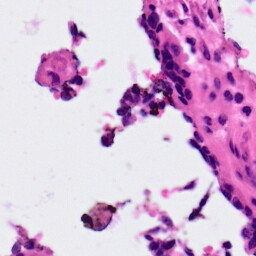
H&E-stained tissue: Ovarian